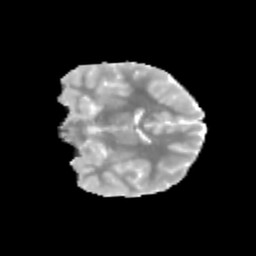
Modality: MD
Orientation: coronal
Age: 11
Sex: male
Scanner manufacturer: siemens
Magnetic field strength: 3 T
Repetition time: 3.8 s
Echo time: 0.07 s